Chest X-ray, PA view. Patient: 40 years old, sex M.
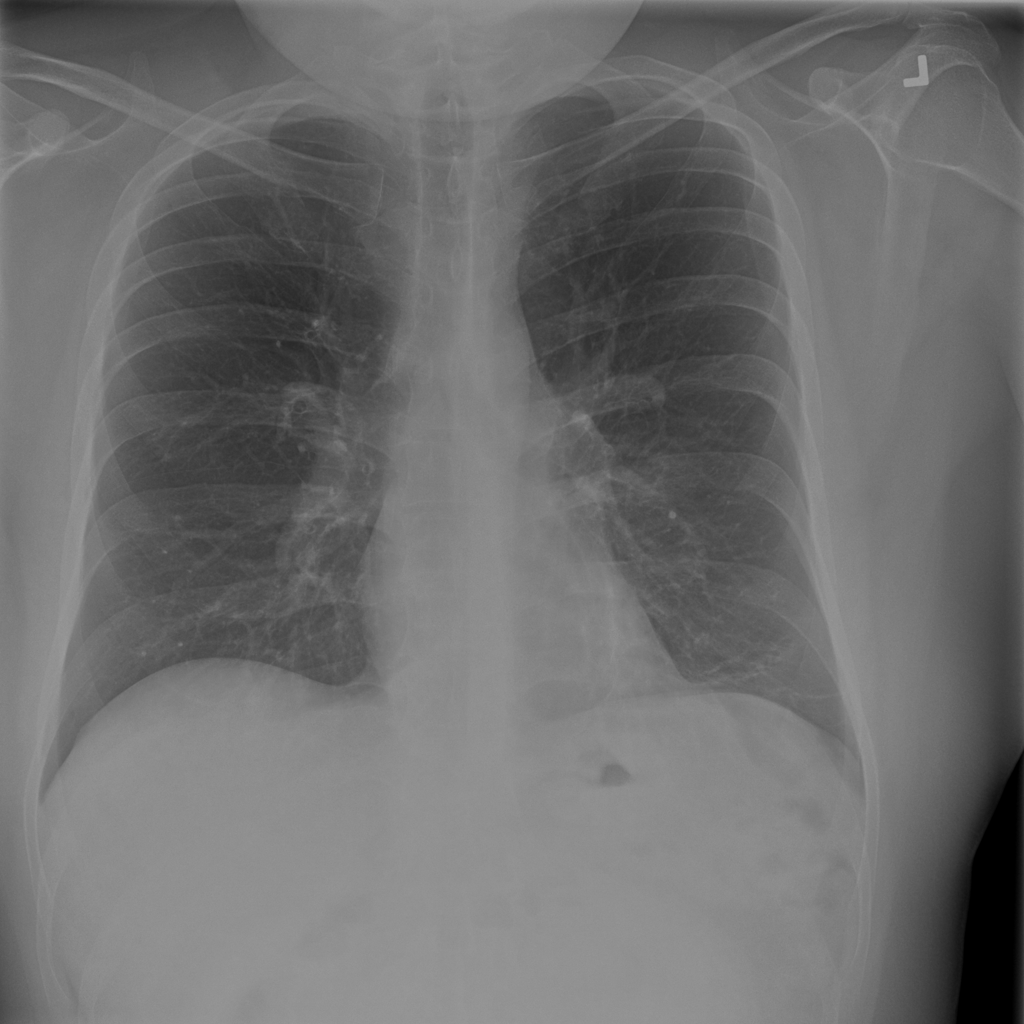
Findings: No Finding